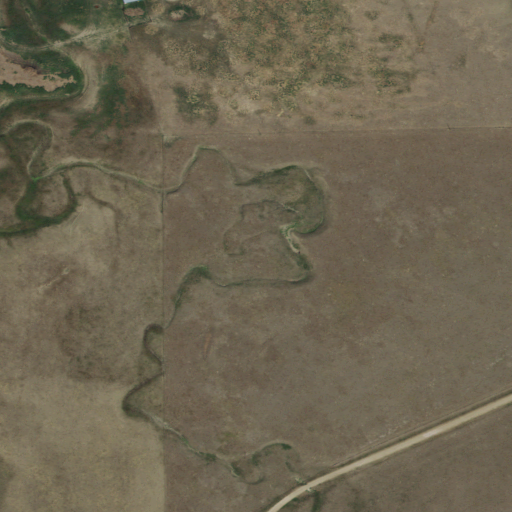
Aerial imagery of valley in South Dakota named Sweet Gulch containing grassland, shrub, and open development